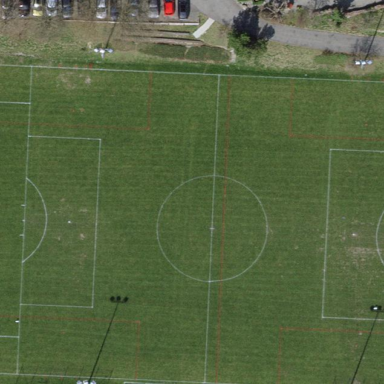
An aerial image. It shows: Soccer pitch with grass surface for leisure land.